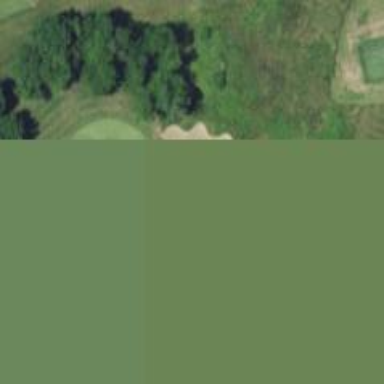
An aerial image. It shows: Golf hole.